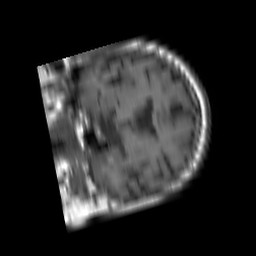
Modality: T1w
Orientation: coronal
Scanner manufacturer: philips
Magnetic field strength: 1.5 T
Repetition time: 0.6507 s
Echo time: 0.015 s